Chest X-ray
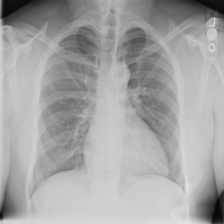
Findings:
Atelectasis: negative
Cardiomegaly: positive
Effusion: negative
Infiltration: negative
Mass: negative
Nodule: negative
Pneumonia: negative
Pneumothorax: negative
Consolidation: negative
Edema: negative
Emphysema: negative
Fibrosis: negative
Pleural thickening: negative
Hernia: negative